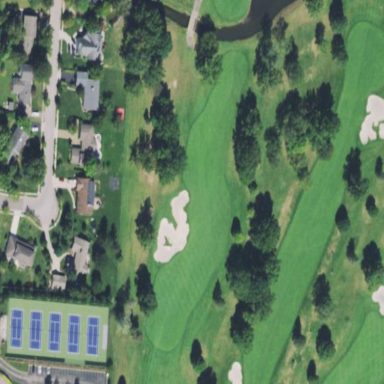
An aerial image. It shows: Golf fairway surrounded by grass.